九年级 · 解析几何
二次函数 $y=a x^{2}+b x+c(a \neq 0)$ 的图象如图所示, 则下列关系式中正确的是 ( ).

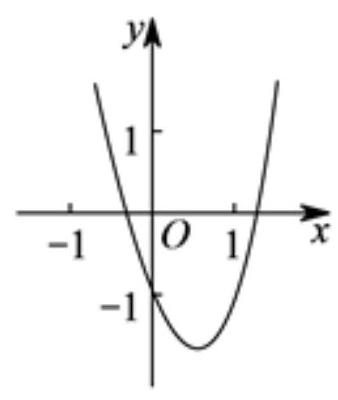
A. $b^{2}-4 a c>0$
B. $2 a<-b$
C. $a c>0$
D. $a-b+c<0$

答案: A
解析: mathrm{A}$